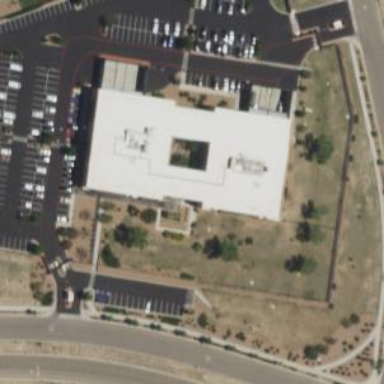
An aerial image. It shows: Government office.